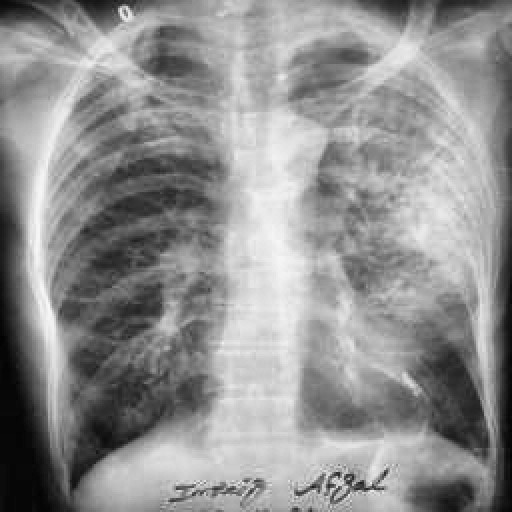
Finding: TUBERCULOSIS